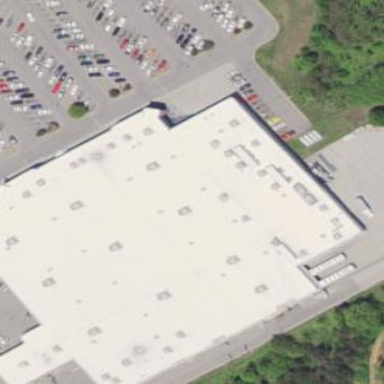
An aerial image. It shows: Retail building housing supermarket.